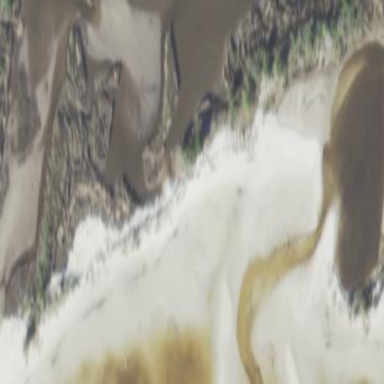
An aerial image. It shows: Beautiful beach with natural surroundings.